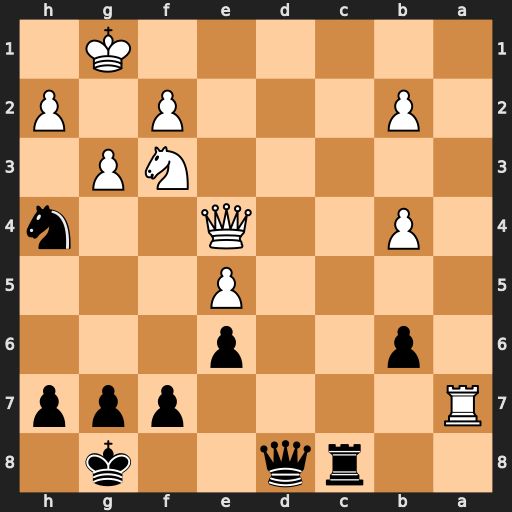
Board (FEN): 2rq2k1/R4ppp/1p2p3/4P3/1P2Q2n/5NP1/1P3P1P/6K1
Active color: b
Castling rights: -
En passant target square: -
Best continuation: Rc1+ Ne1 Rxe1+ Qxe1 Nf3+ Kf1 Nxe1